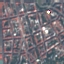
Label: Residential